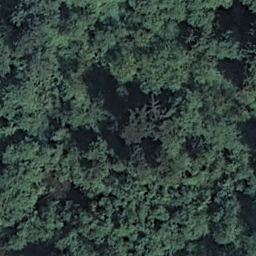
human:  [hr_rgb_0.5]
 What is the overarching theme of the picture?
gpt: forest